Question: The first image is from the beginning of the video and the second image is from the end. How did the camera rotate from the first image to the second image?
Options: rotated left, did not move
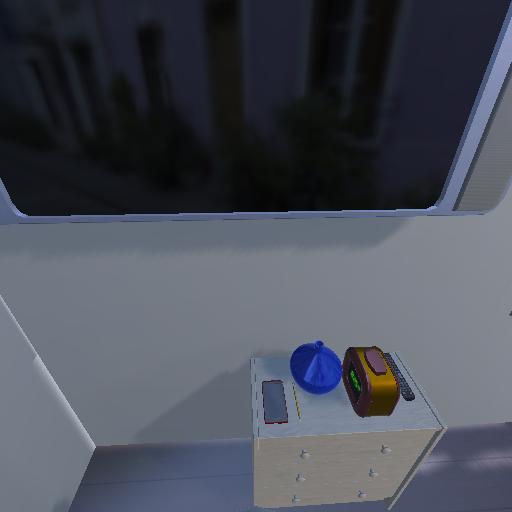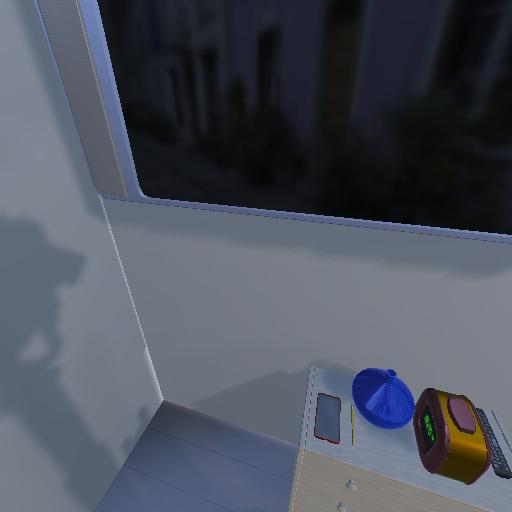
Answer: rotated left